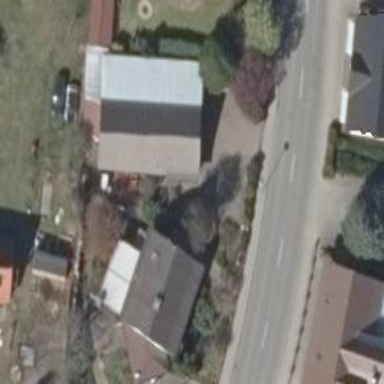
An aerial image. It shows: Veterinary facility.